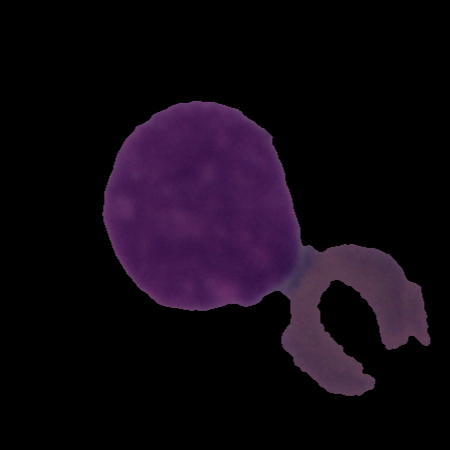
Label: cancer